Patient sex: M
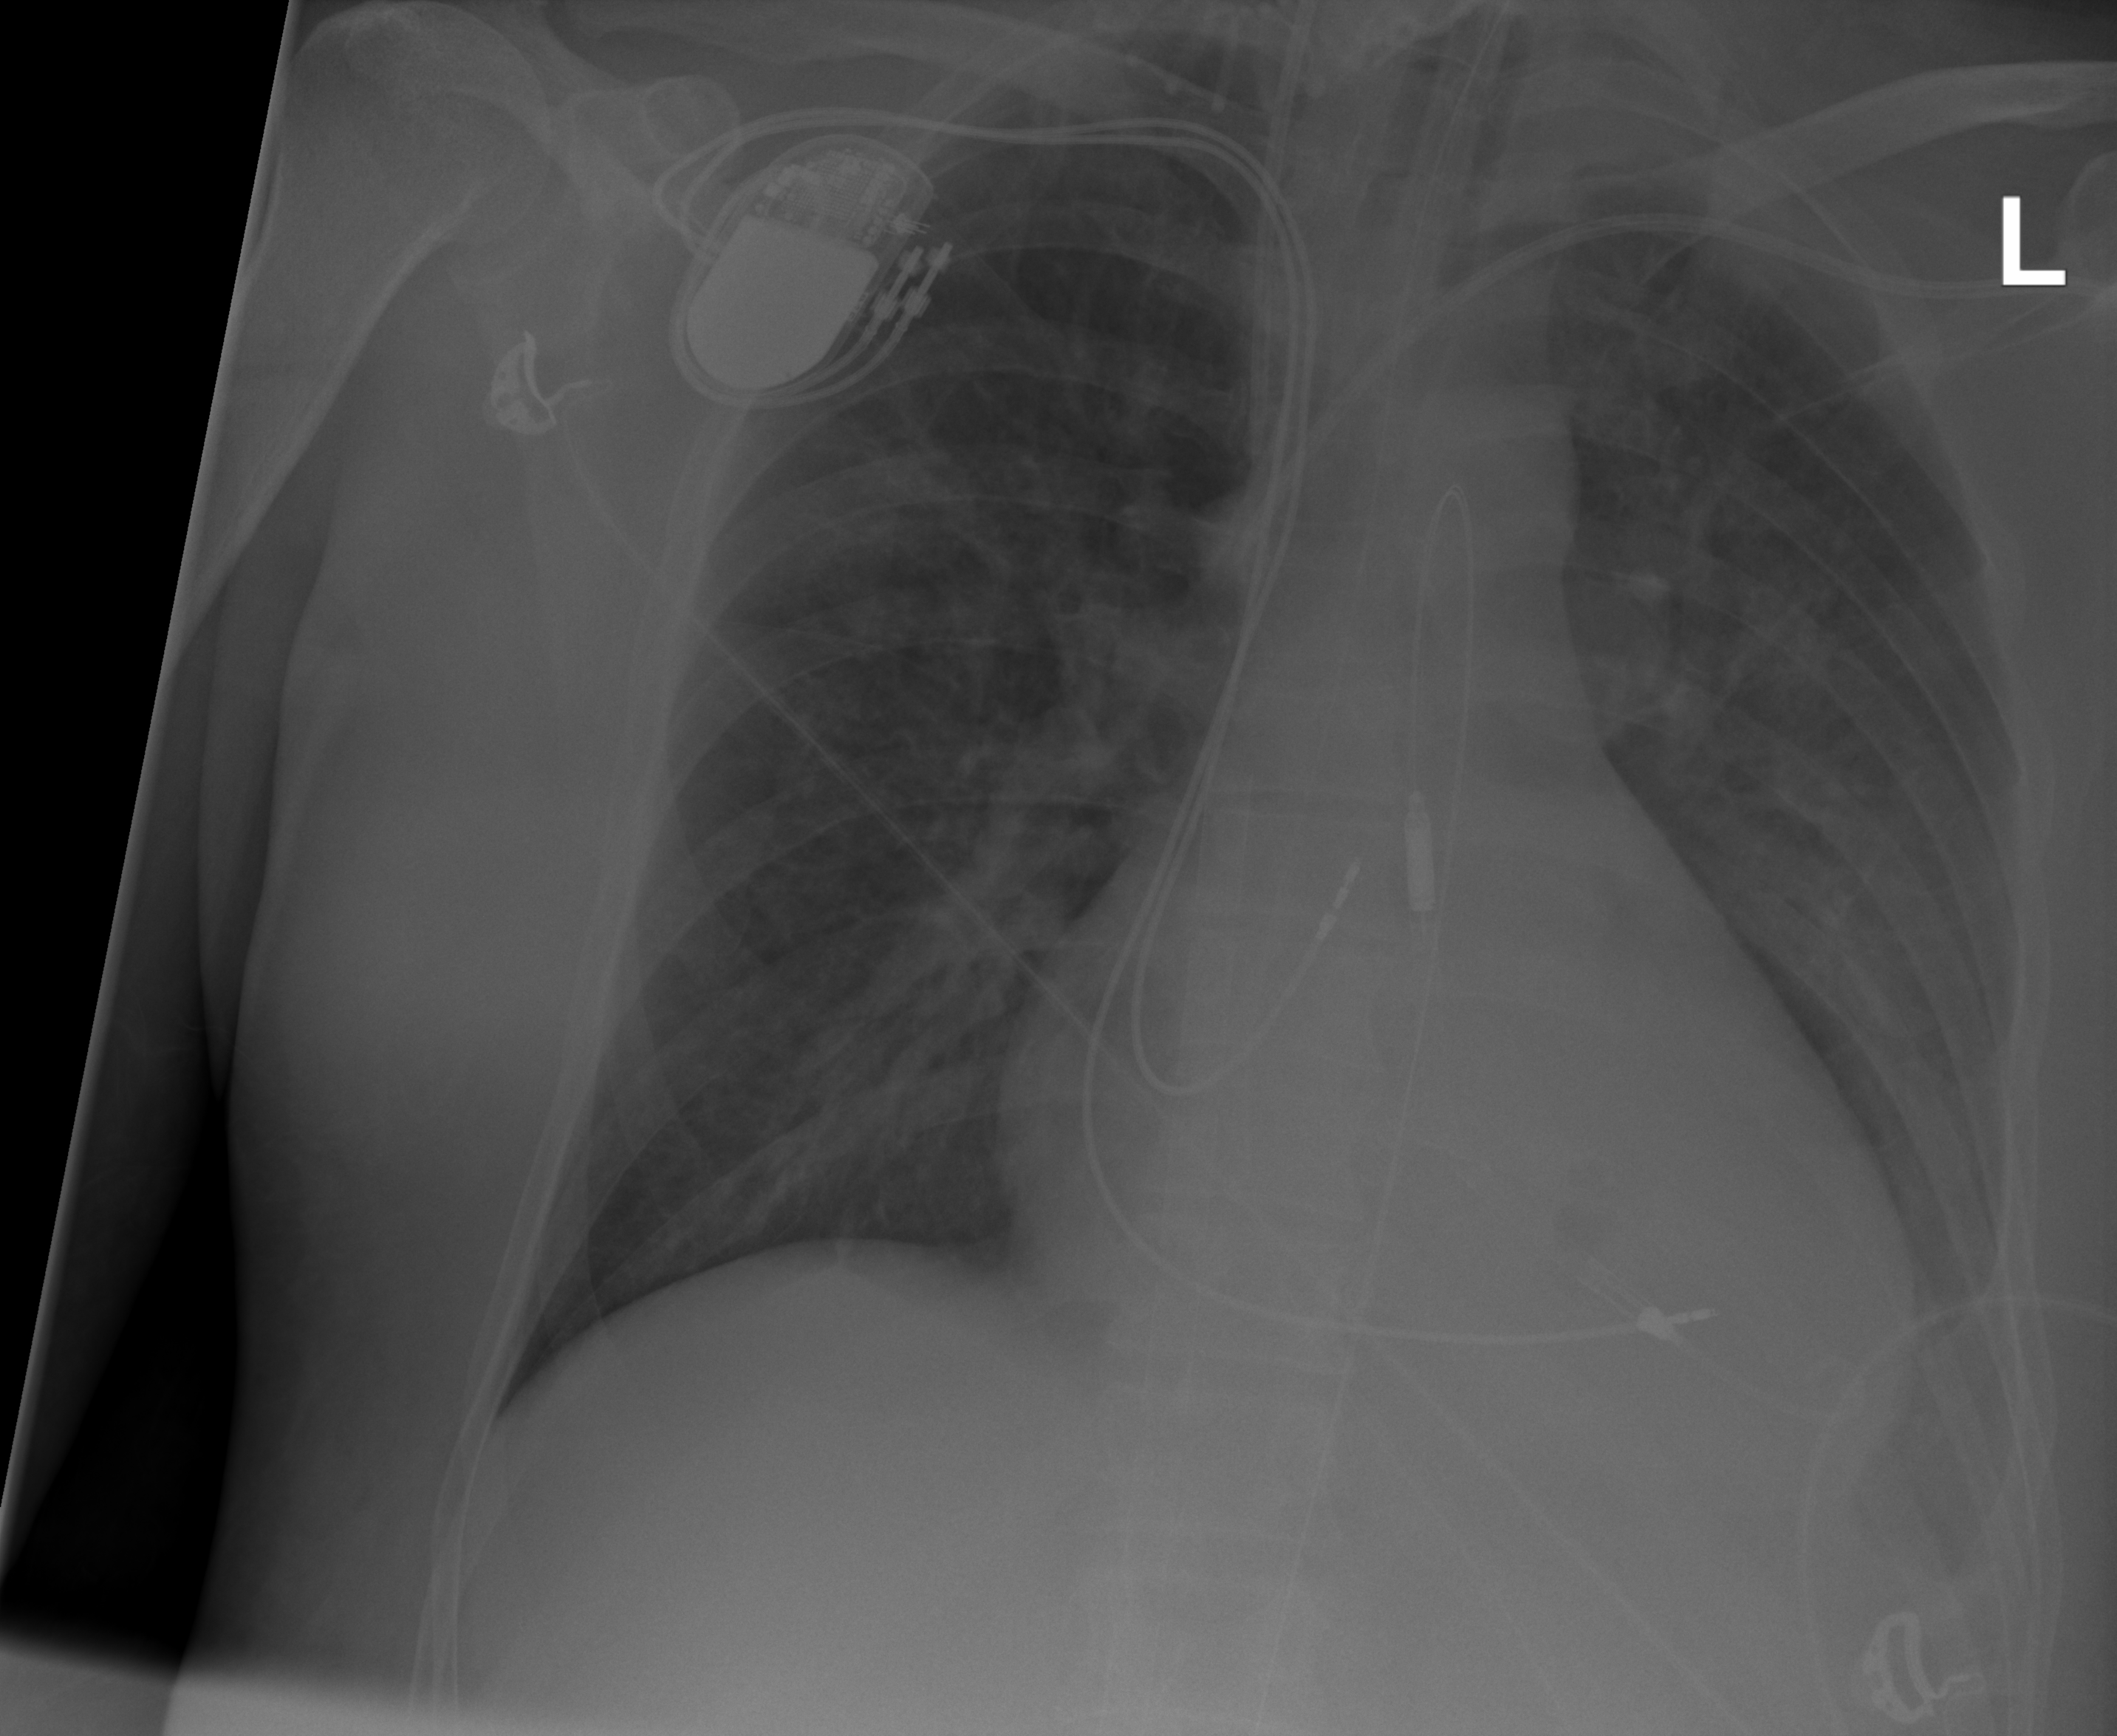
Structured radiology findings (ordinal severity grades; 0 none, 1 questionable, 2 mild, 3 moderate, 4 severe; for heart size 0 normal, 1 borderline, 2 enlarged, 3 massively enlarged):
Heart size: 2
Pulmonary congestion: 0
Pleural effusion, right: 0
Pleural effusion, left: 2
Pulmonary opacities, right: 0
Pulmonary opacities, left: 0
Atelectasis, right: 0
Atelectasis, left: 0